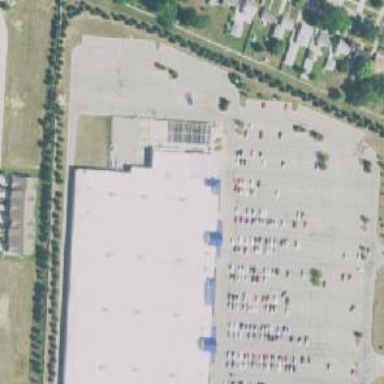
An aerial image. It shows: Supermarket building.